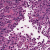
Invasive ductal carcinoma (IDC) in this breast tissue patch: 0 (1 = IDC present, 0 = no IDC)